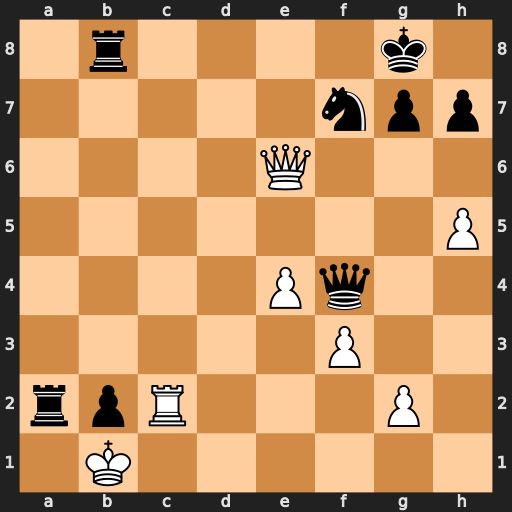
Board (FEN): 1r4k1/5npp/4Q3/7P/4Pq2/5P2/rpR3P1/1K6
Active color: w
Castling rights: -
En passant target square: -
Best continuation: Rc8+ Rxc8 Qxc8+ Nd8 Qxd8+